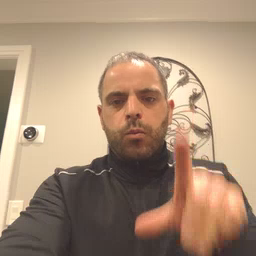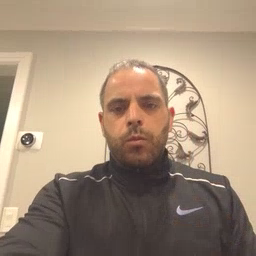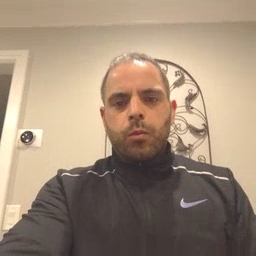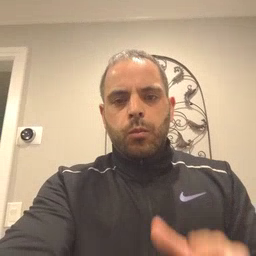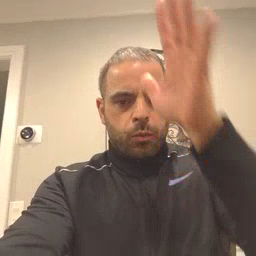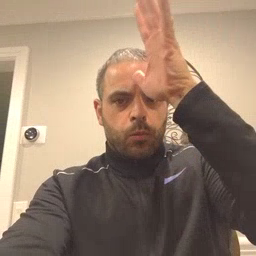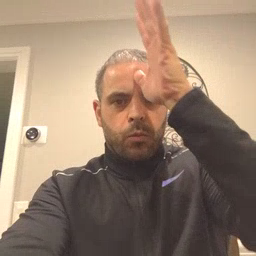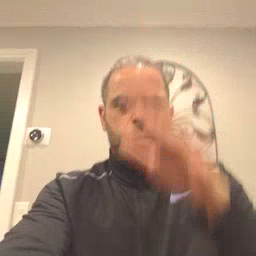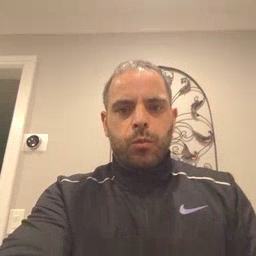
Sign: dad